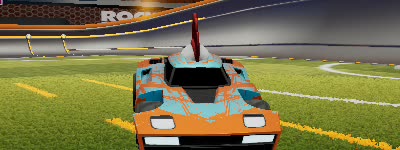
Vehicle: breakout